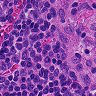
Metastatic tissue present: no